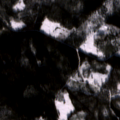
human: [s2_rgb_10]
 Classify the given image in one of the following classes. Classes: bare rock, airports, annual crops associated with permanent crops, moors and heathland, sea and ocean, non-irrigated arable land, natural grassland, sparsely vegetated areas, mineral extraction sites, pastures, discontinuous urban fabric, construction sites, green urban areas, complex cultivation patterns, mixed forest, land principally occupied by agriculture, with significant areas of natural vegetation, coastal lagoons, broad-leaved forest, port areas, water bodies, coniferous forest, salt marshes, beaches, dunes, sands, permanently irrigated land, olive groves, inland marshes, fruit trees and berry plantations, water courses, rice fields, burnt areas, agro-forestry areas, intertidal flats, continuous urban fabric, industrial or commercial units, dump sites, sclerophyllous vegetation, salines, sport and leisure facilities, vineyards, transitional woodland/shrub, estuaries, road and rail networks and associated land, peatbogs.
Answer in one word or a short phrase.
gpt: coniferous forest, mixed forest, transitional woodland/shrub